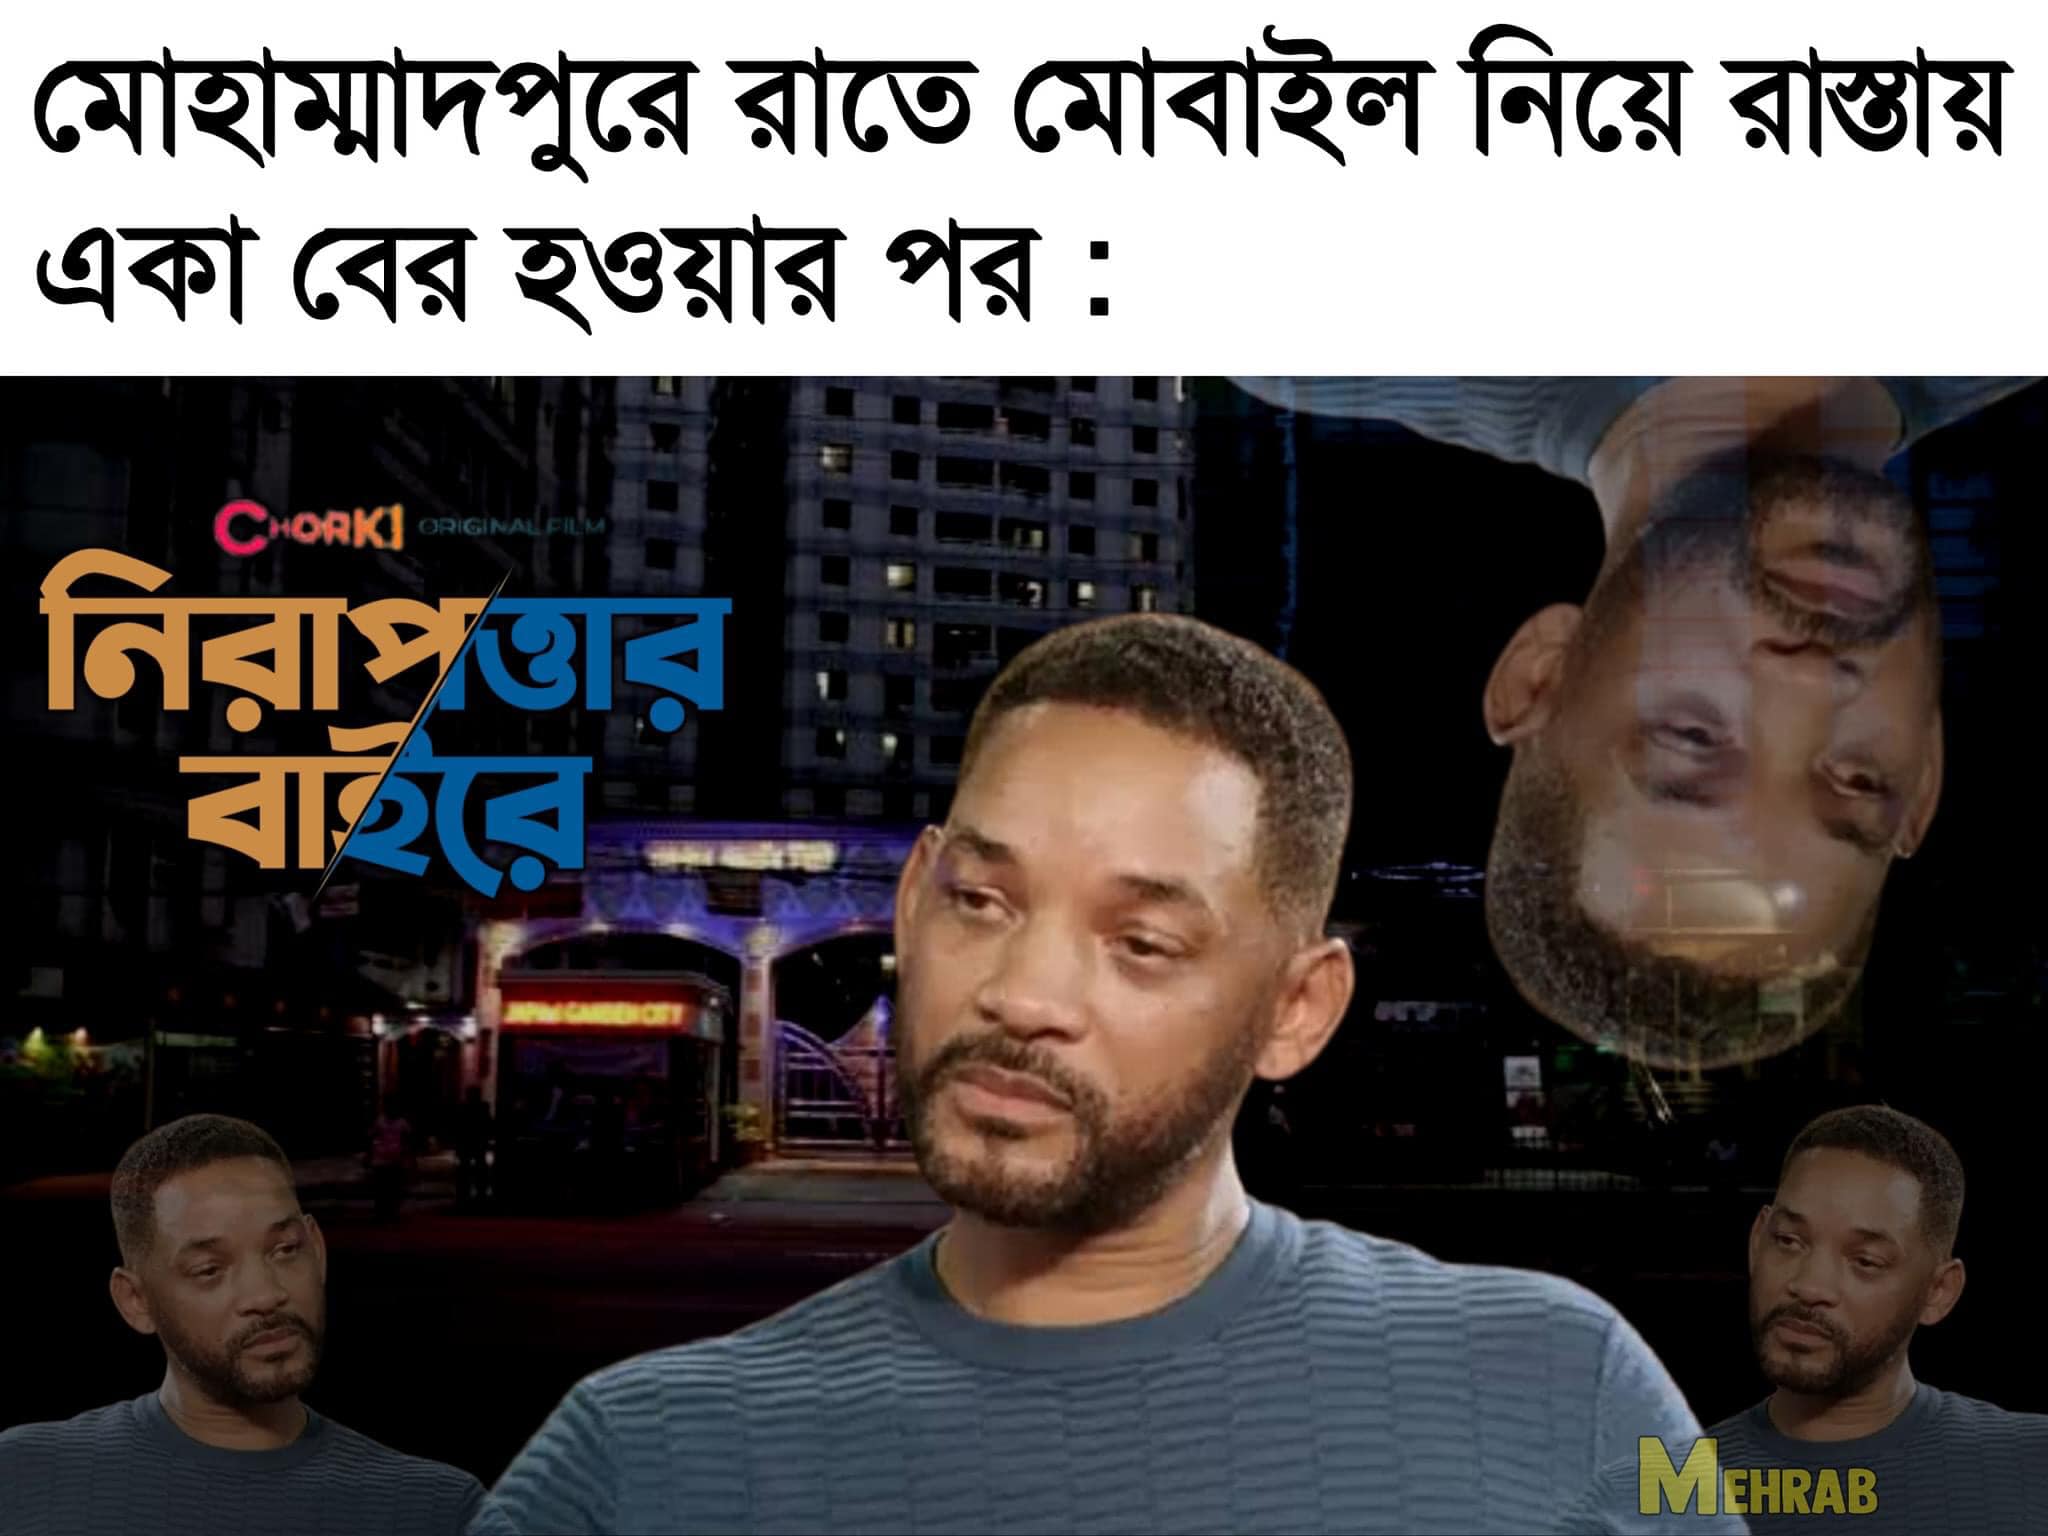
Text: মোহাম্মাদপুরে রাতে মোবাইল নিয়ে রাস্তায় একা বের হওয়ার পর : নিরাপত্তার বাইরে
Label: Non Hate